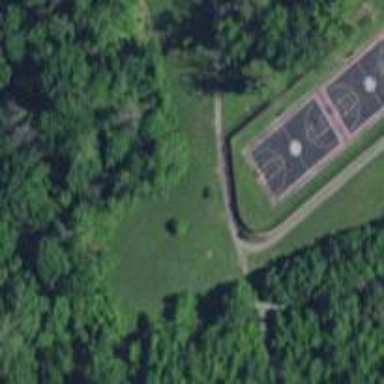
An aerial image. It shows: Asphalt basketball court on pitch.